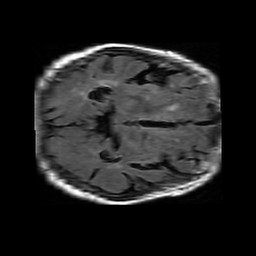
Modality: FLAIR
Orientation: axial
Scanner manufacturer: ge
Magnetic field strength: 1.5 T
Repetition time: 8.002 s
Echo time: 0.1336 s